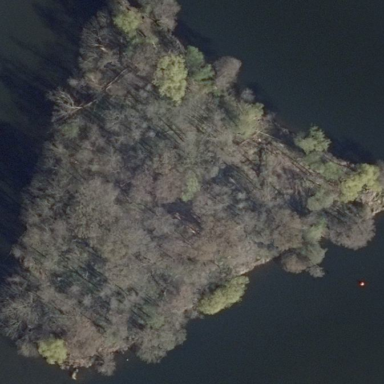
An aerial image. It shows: Islet covered with scrub vegetation.